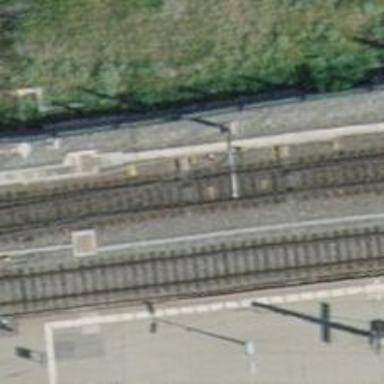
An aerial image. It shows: Railway switch with the turnout on the left side.